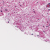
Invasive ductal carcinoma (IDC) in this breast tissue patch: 0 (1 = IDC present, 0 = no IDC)